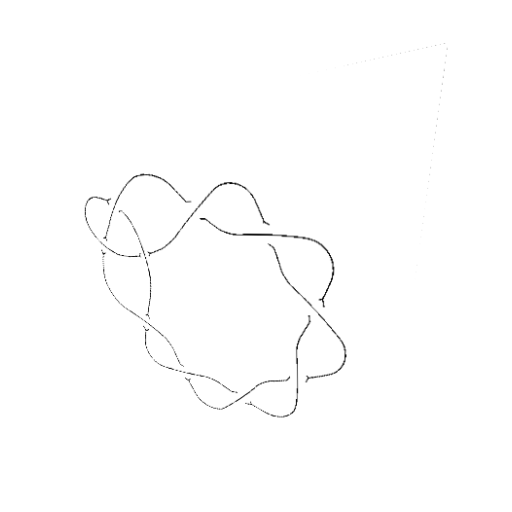
Crossing number: 10